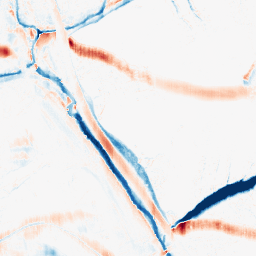
Category: morphological
Decomposition family: morphological_ellipse
Decomposition parameters: operation: average
width: 20
height: 5
Upsampling method: bicubic
Upsampling parameters: scale: 4
Upsampling scale: 4